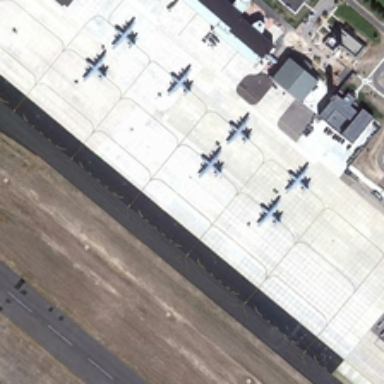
The airport has a lot of planes .